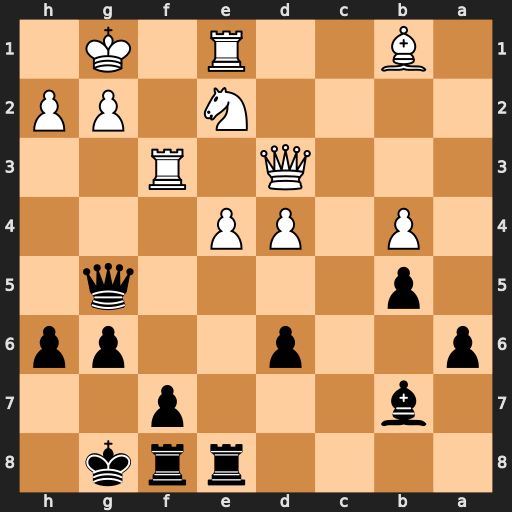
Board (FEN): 4rrk1/1b3p2/p2p2pp/1p4q1/1P1PP3/3Q1R2/4N1PP/1B2R1K1
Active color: b
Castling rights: -
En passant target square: -
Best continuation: Bxe4 Qxe4 Rxe4